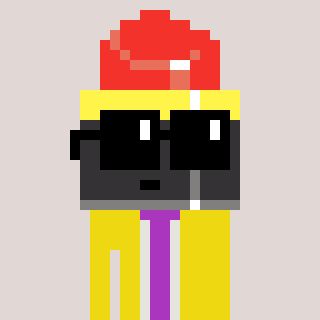
a pixel art character with square black sunglasses, a lipstick-shaped head and a yellow-colored body on a warm background